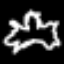
Label: angel